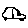
Label: car